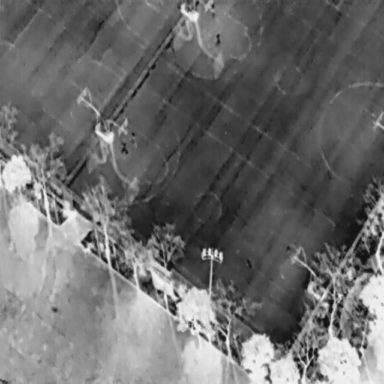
There are four People in the infrared image.